Field crop: maize
Growth stage: 2
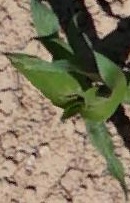
Species: maize